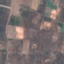
Label: PermanentCrop